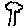
Label: tree